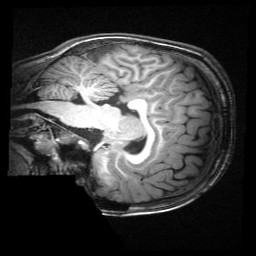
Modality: T1w
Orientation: sagittal
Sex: female